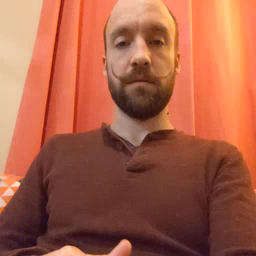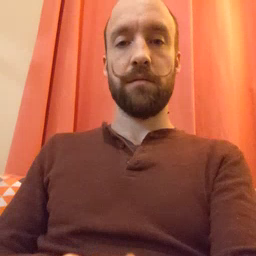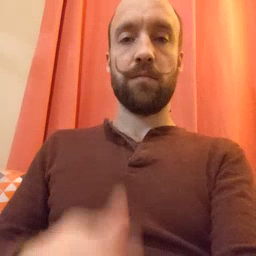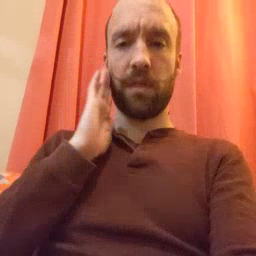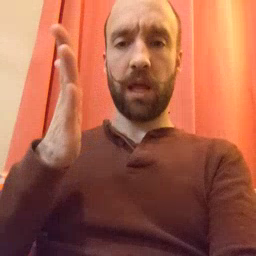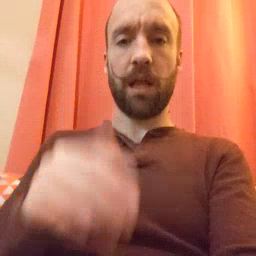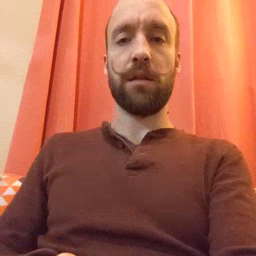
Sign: will